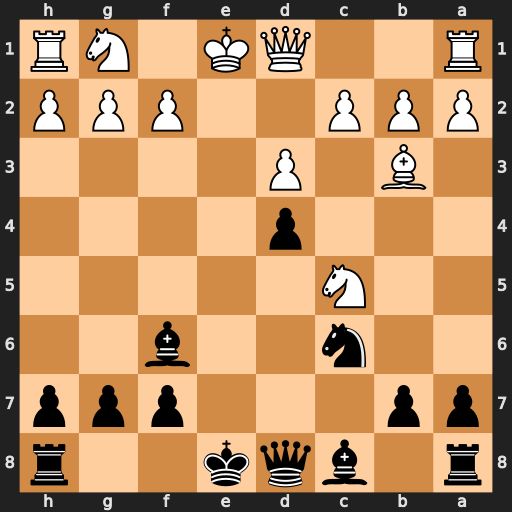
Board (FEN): r1bqk2r/pp3ppp/2n2b2/2N5/3p4/1B1P4/PPP2PPP/R2QK1NR
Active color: b
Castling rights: KQkq
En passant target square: -
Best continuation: Qa5+ Qd2 Qxc5